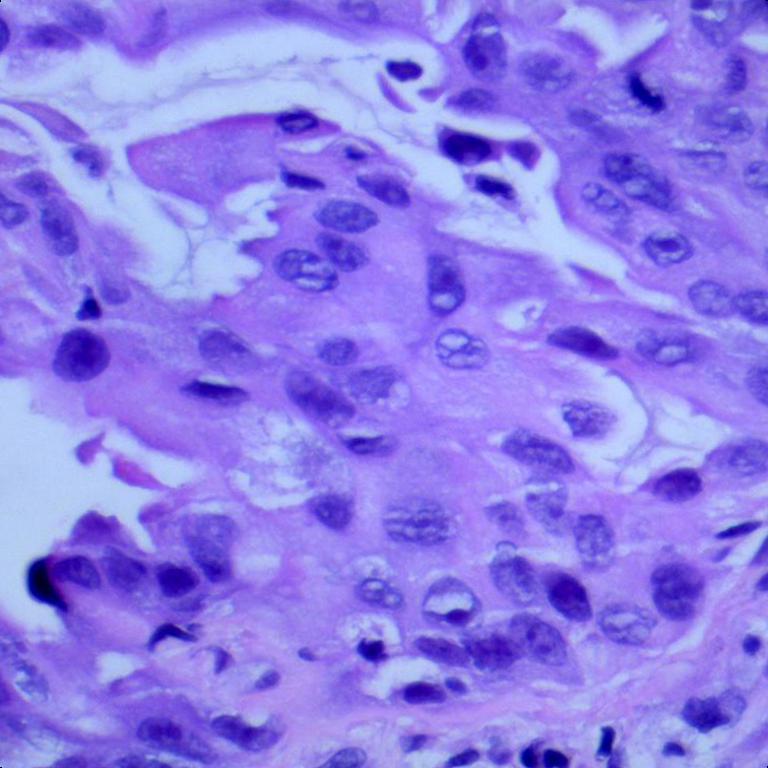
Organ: lung
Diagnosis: adenocarcinomas